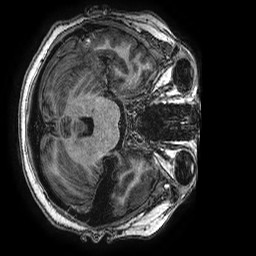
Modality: T1w
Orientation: axial
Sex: female
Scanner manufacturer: ge
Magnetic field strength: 3 T
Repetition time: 0.00766 s
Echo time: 0.003476 s